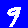
Digit: 9